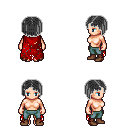
a pixel art fantasy rpg character, female body template, human, light skin, red tattered cape, teal pants, gray pageboy hairstyle, brown shoes, four views (front, back, left, right), 2x2 character sprite sheet, small pixel art, hard edges, no anti-aliasing